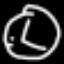
Label: clock